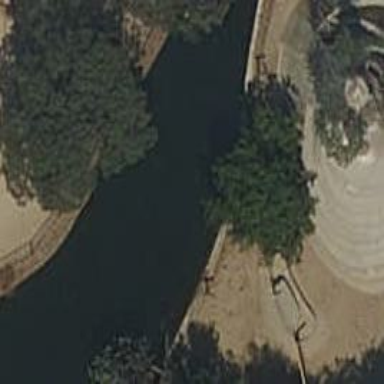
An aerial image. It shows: Weir along the waterway.